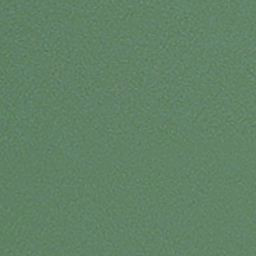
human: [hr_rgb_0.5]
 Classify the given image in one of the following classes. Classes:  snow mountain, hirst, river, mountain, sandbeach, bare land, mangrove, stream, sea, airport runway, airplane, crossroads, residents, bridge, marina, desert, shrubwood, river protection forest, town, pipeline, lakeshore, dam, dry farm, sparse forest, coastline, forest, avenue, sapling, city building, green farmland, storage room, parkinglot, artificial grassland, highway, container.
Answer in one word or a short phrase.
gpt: sea